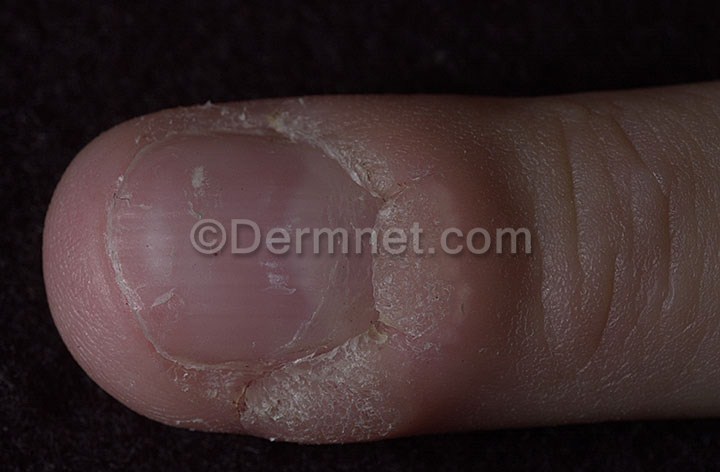
Disease: Warts Molluscum and other Viral Infections